Interaction volume radius: 10 \u00c5
Interaction volume height: 30 \u00c5
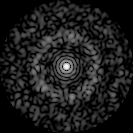
Disorder parameter: 0.8455